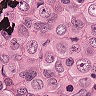
Metastatic tissue present: yes